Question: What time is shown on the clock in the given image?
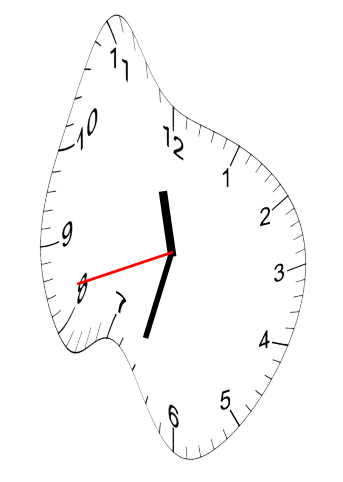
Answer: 11:32:42